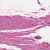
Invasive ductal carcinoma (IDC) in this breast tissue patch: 0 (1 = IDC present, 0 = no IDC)